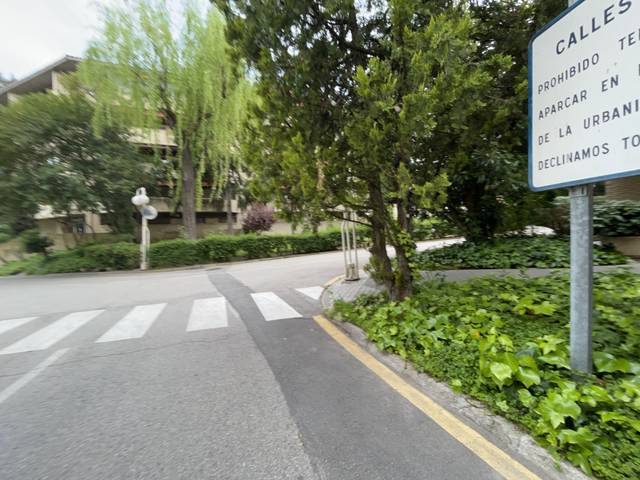
Region: Spain
Coordinates: 40.476, -3.874